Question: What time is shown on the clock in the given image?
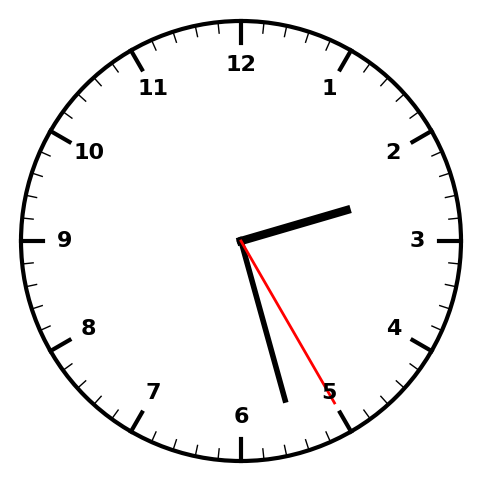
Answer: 02:27:25